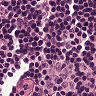
Metastatic tissue present: no